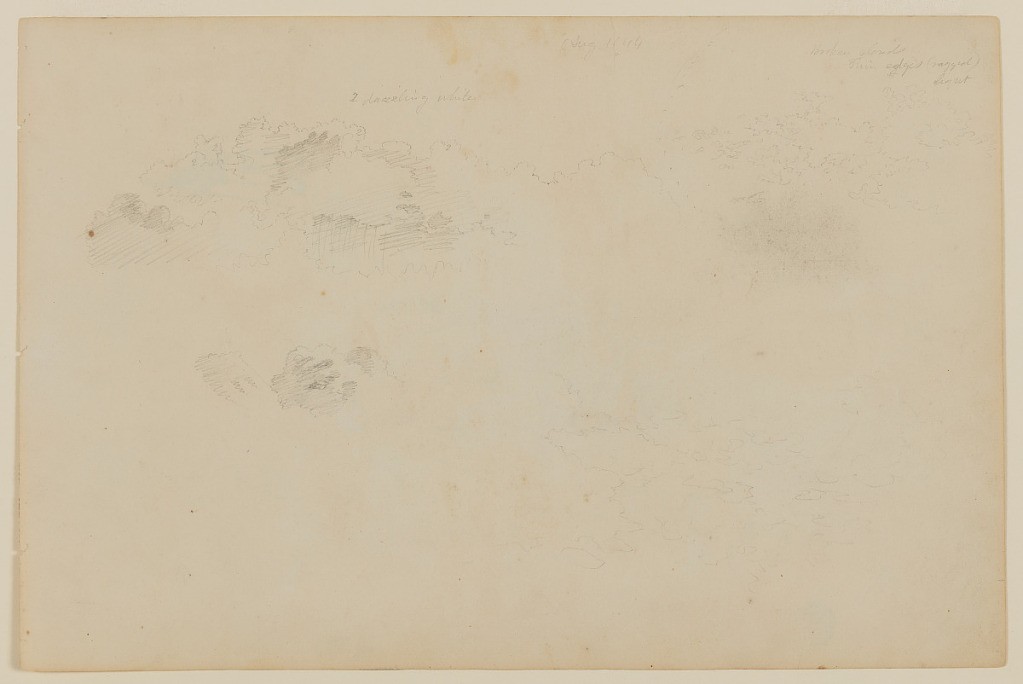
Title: Sketches of Clouds and Rain, Catskill, New York
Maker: Frederic Edwin Church, American, 1826–1900
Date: August and October 1844
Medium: Graphite on off-white wove paper; verso: graphite
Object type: Drawing
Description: Atmosphere sketch showing views of clouds and rain in/over Catskill, New York. At upper left, a group of partially shaded, billowing clouds unleash rain in streaks upon the land below. At left, upper right, and lower right, three sketches of puffy clouds, variously illuminated, are included.

Verso: Figure sketches from Catskill, New York, showing a seated bull in left profile who faces the viewer, and, at upper right and oriented to the right. a standing man viewed from behind. With his left arm resting on his hip, he leans into a tall pole held in his right hand.